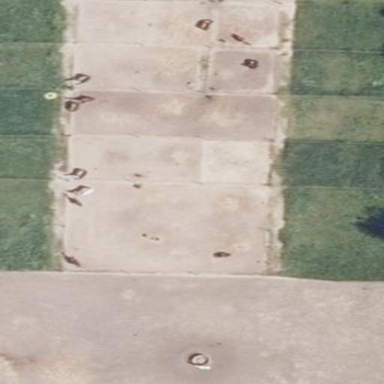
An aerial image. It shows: Paddock used for animal keeping.